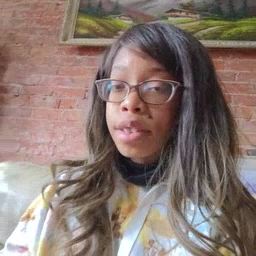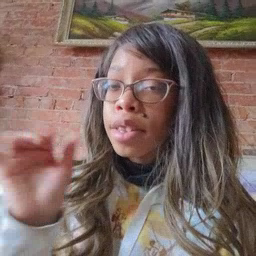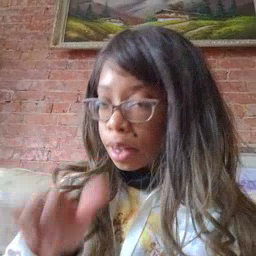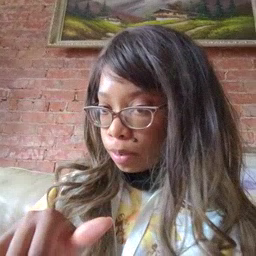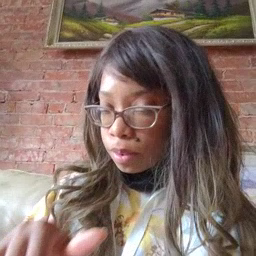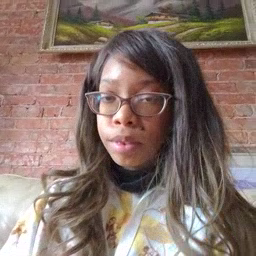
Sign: same